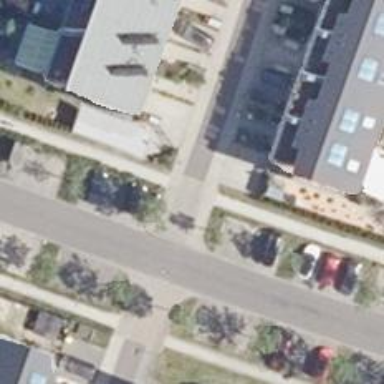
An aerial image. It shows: Sidewalk along the footway.